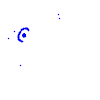
Particle: kaon